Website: walmart
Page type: payment
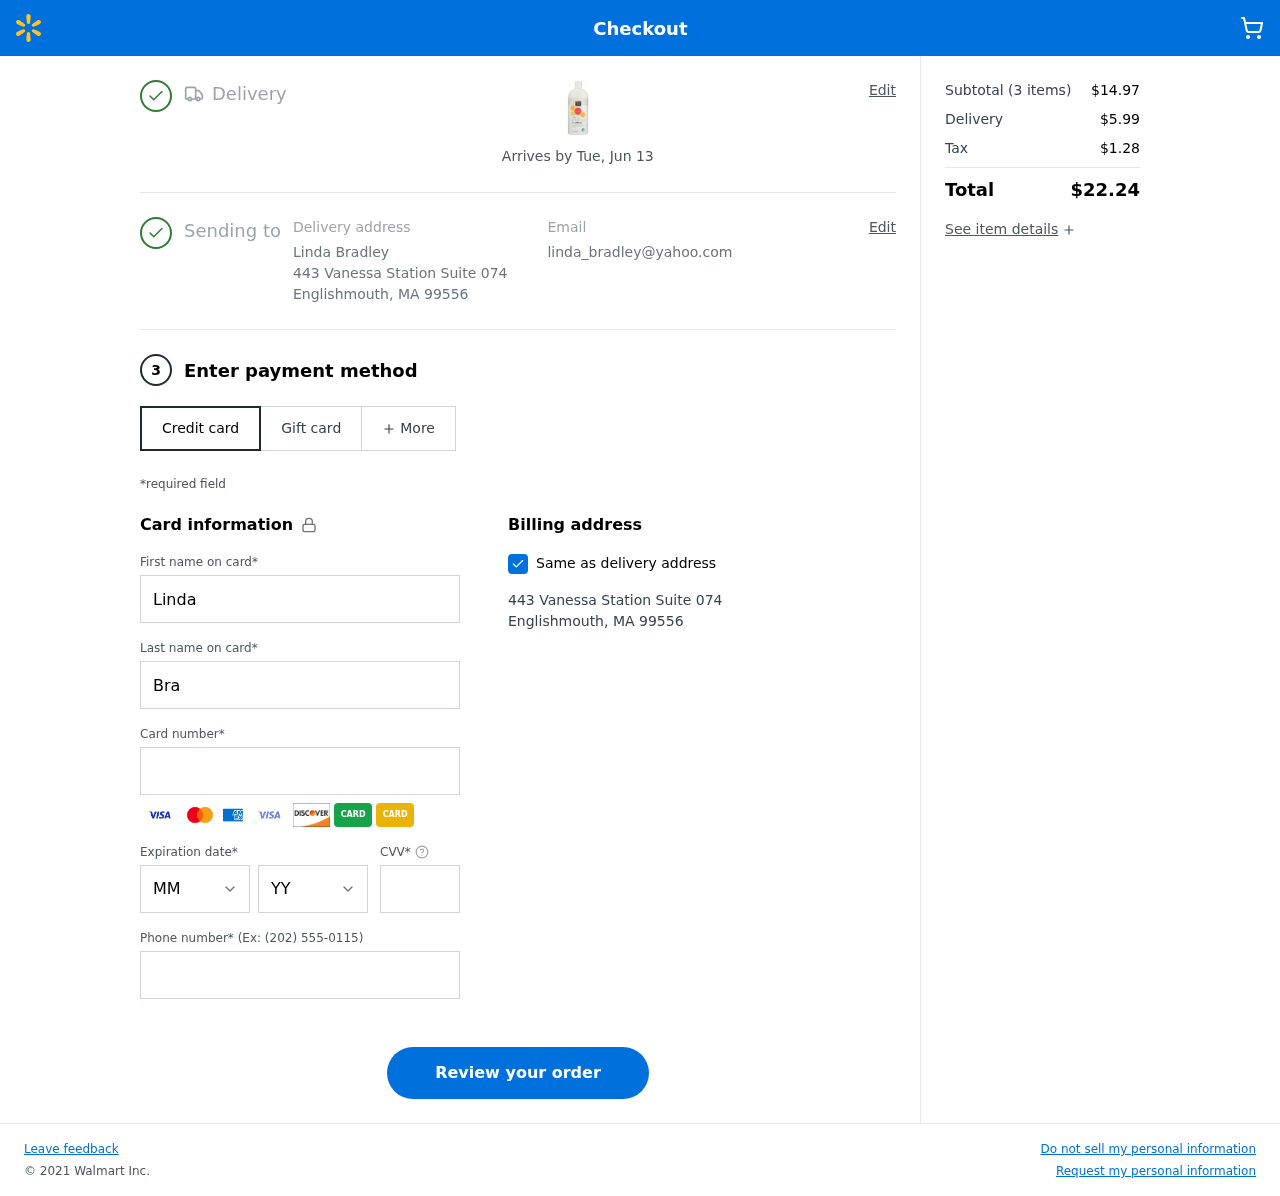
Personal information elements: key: PII_CARD_CVV
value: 583
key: PII_CARD_EXPIRY_MONTH
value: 08
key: PII_CARD_EXPIRY_YEAR
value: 26
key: PII_CARD_NUMBER
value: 6536 9158 3454 3745
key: PII_CITY
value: Englishmouth
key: PII_EMAIL
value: linda_bradley@yahoo.com
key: PII_FIRSTNAME
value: Linda
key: PII_FULLNAME
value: Linda Bradley
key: PII_LASTNAME
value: Bradley
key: PII_PHONE
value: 5607787834
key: PII_POSTCODE
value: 99556
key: PII_STATE_ABBR
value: MA
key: PII_STREET
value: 443 Vanessa Station Suite 074
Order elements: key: ORDER_DELIVERY_DATE
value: Arrives by Tue, Jun 13
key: ORDER_NUM_ITEMS
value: (3 items)
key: ORDER_SUBTOTAL
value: $14.97
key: ORDER_SHIPPING_COST
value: $5.99
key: ORDER_TAX
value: $1.28
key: ORDER_TOTAL
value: $22.24